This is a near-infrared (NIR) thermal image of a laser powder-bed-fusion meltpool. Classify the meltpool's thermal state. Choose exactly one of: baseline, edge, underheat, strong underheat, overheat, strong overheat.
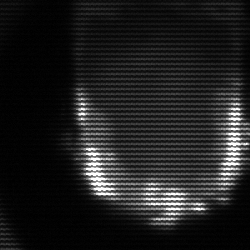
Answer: baseline